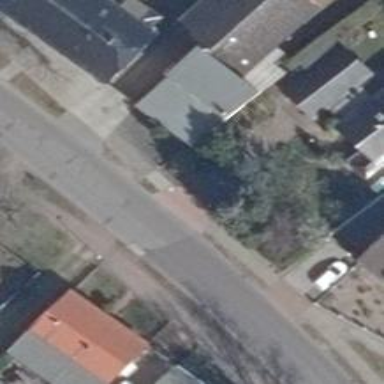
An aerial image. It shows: Residential road with asphalt surface and separate sidewalk.